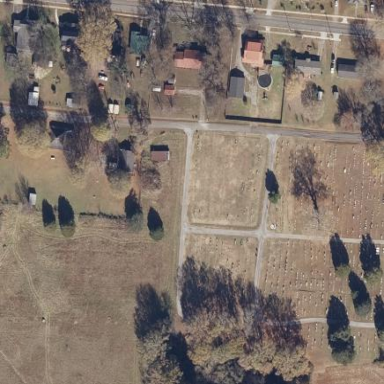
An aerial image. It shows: Cemetery.